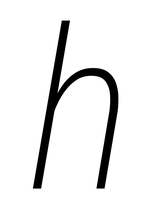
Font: Roboto-Italic_Condensed_ExtraLight_Italic